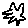
Label: star